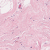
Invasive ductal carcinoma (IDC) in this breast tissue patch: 0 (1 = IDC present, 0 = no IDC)